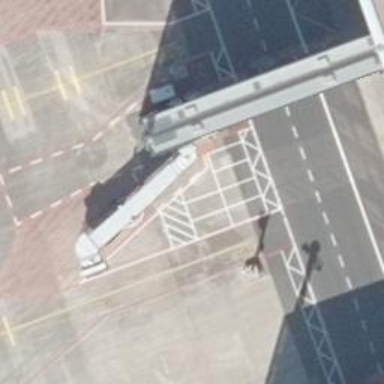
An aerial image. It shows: Parking position at the airport with concrete surface.